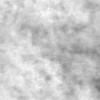
Label: no_change